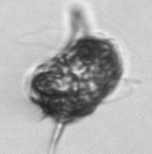
Label: Amylax